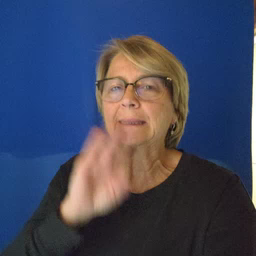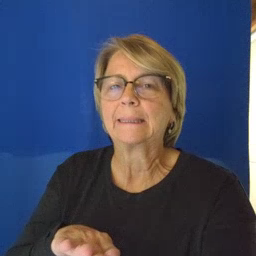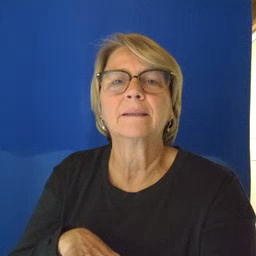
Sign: bee